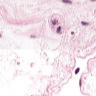
Metastatic tissue present: no